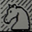
Piece: wN